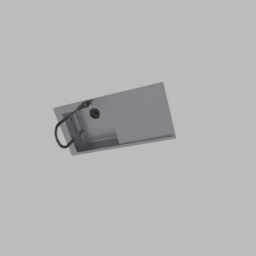
Label: appliances